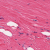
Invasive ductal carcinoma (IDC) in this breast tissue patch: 0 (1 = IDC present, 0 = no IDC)